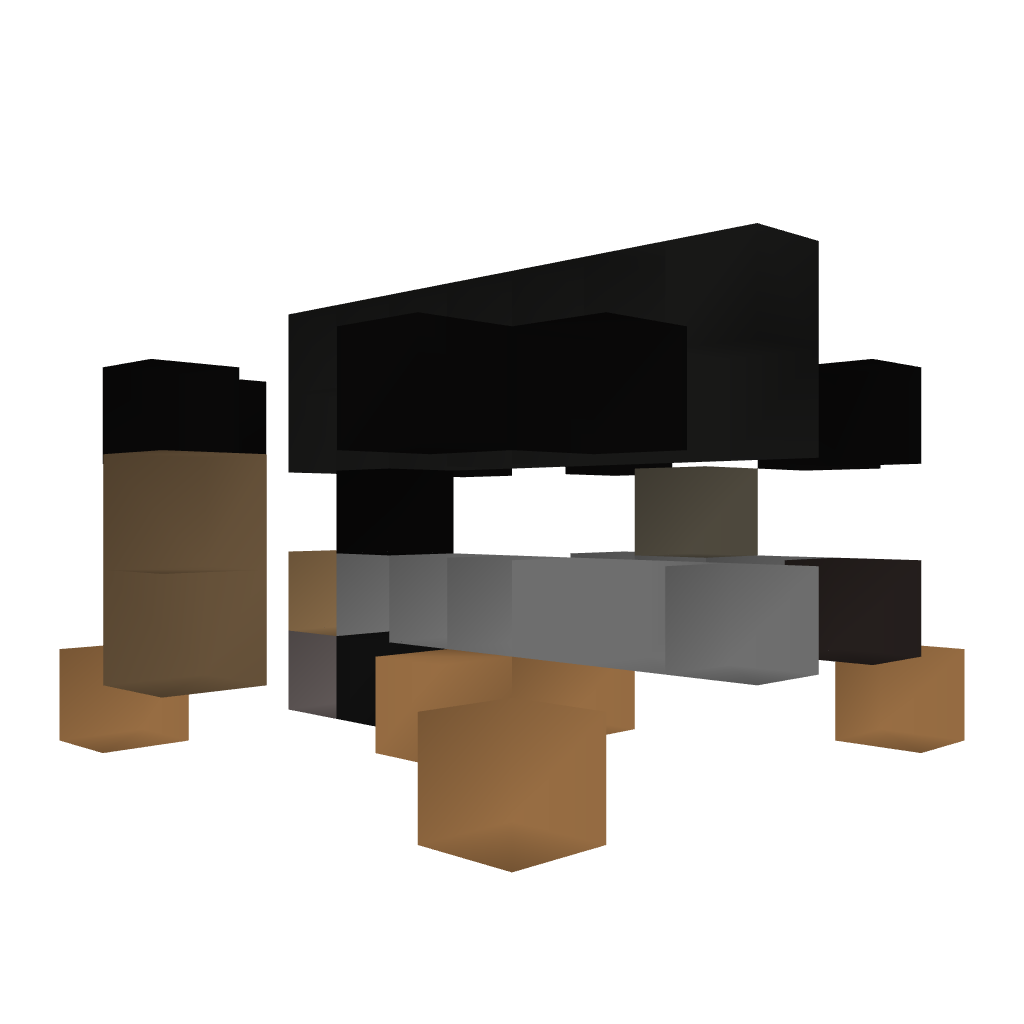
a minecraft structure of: Cake Cafe